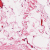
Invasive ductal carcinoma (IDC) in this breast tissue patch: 0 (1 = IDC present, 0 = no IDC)